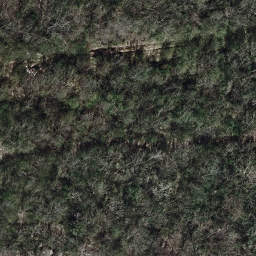
Label: forest